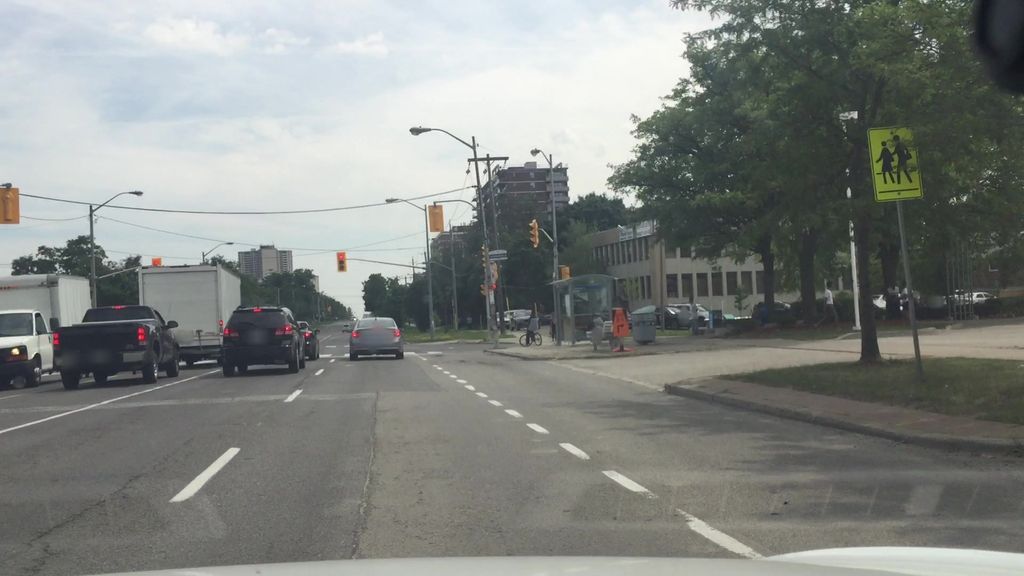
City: toronto